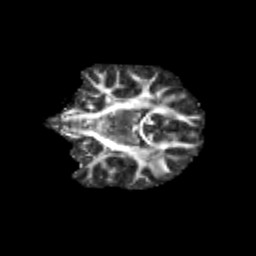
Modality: FA
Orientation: coronal
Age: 12
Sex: female
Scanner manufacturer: siemens
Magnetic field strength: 3 T
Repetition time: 3.8 s
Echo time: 0.07 s